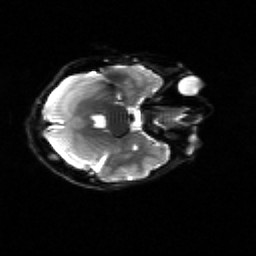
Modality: sbref
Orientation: axial
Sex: female
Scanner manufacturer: siemens
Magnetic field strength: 3 T
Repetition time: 5 s
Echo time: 0.071 s